Question: I'm trying to make a registration screen for a new web project I'm working on. It didn't seem to be working so I tried out just using the basic create user example on Parse.com
'''
function register()
{
var user = new Parse.User();
user.set("username", "my name");
user.set("password", "my pass");
user.set("email", "email@example.com");
user.signUp(null, {
success: function(user) {
// Hooray! Let them use the app now.
},
error: function(user, error) {
// Show the error message somewhere and let the user try again.
alert("Error: " + error.code + " " + error.message);
}
});
}
'''
Every time the call gets made I get this error...

Any ideas would be gratefully appreciated.
Thanks
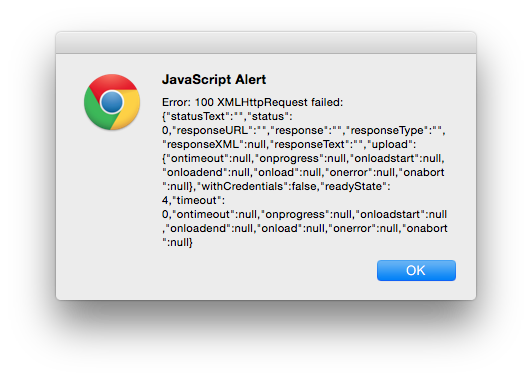
Answer: You can find the specifics about Error codes for Parse here : <URL>
100 is "ConnectionFailed". Seems like you (or at least your app ^^) has a problem connecting to Parse servers...
Hope it helps.
(on another note, you should edit your first post instead of answering if you want to add infos, follow-ups etc to your question ;) )